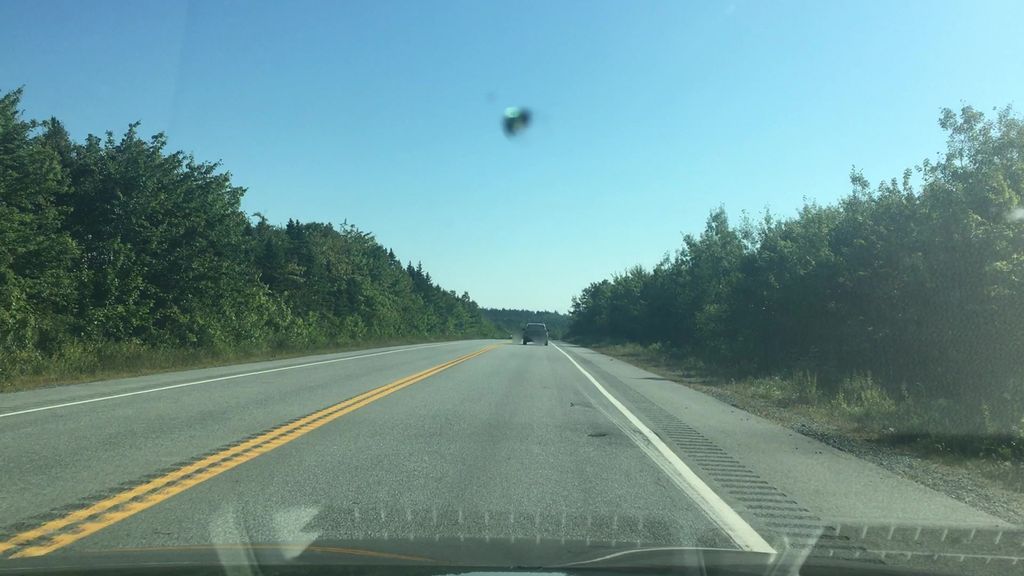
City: halifax